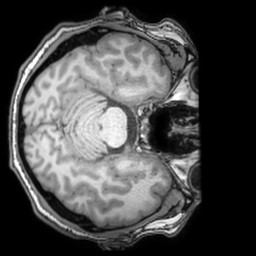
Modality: T1w
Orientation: axial
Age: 30
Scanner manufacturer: philips
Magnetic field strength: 3 T
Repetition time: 0.007 s
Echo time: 0.003501 s